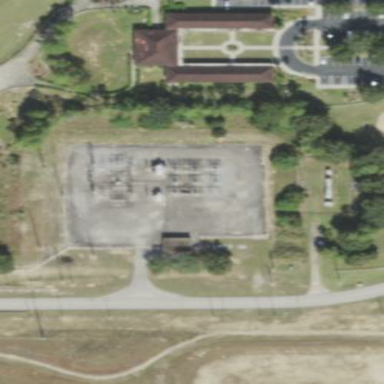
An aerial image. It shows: Distribution level power substation enclosed by fence.